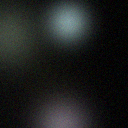
Screen state: off